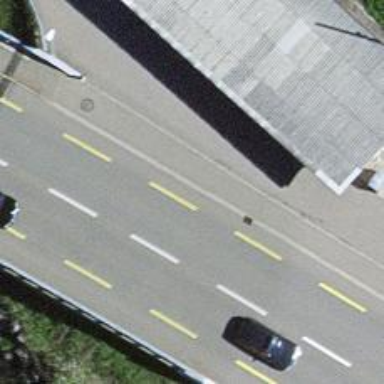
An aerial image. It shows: Sidewalk along the footway.